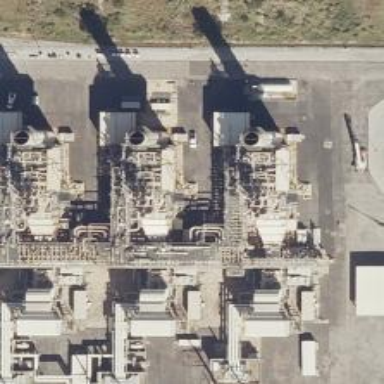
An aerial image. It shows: Gas turbine generator is in use.